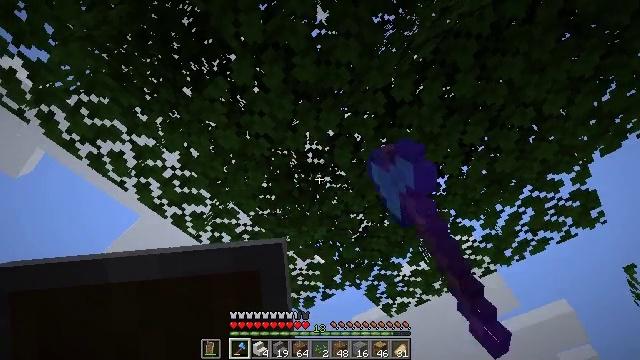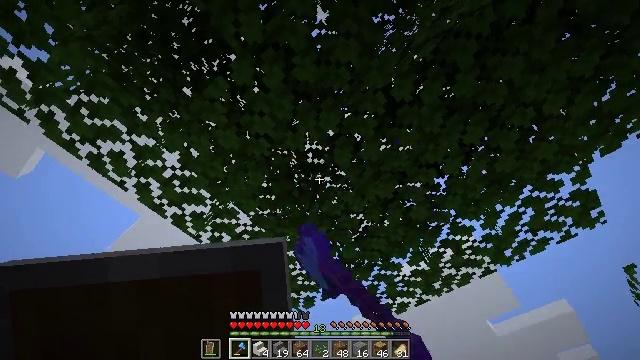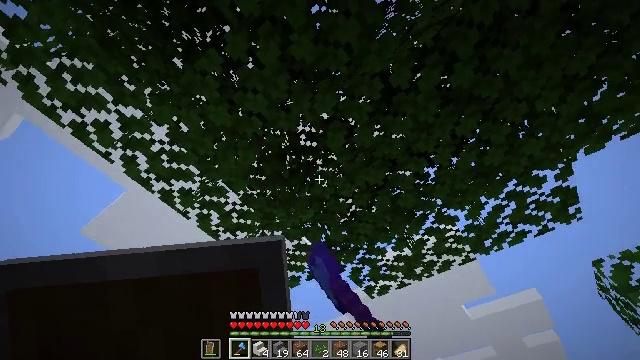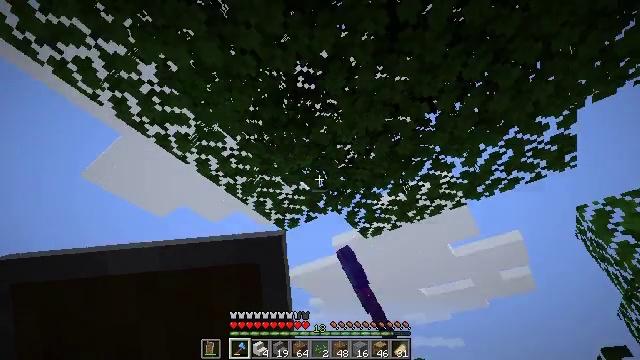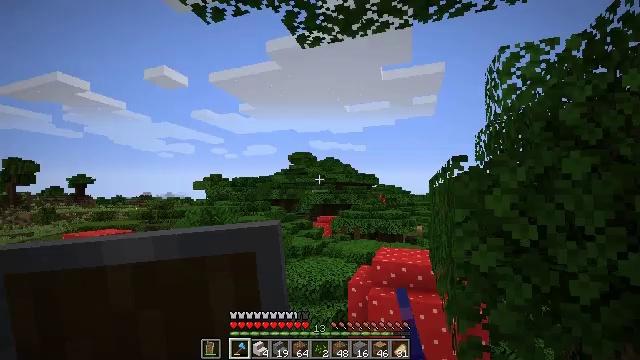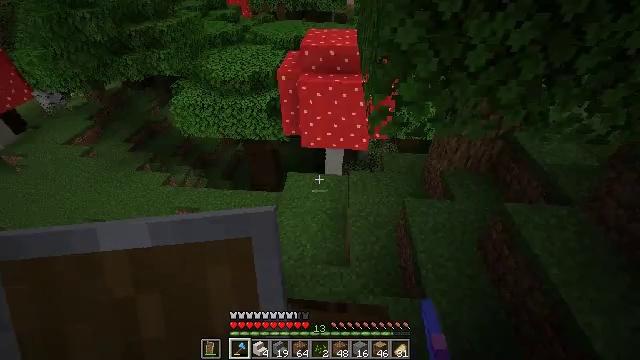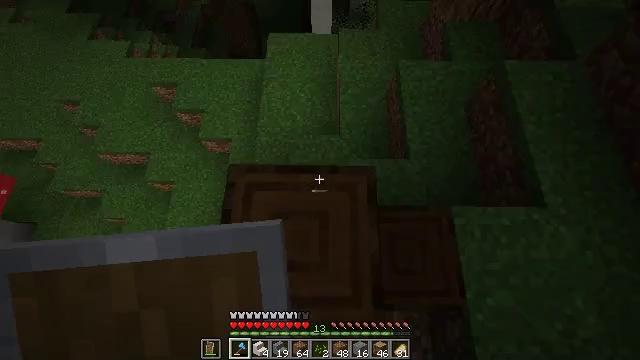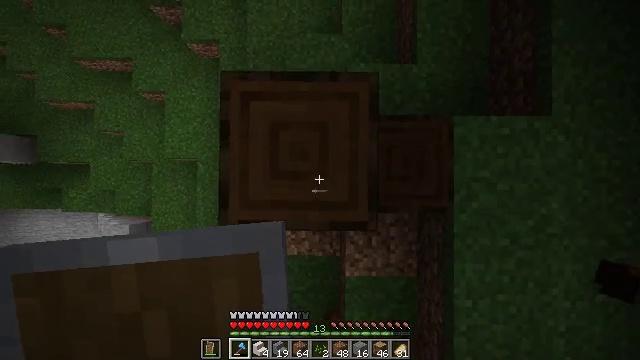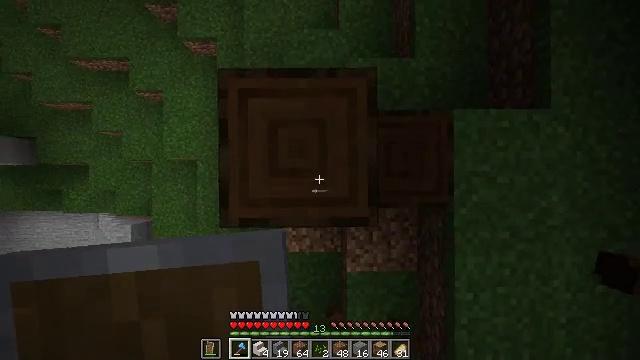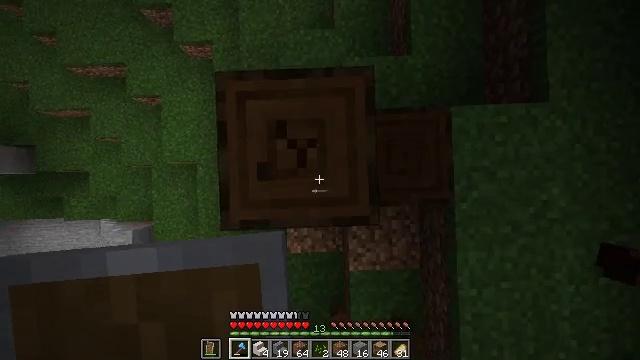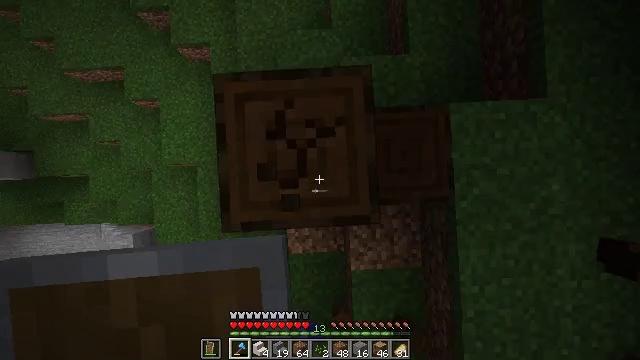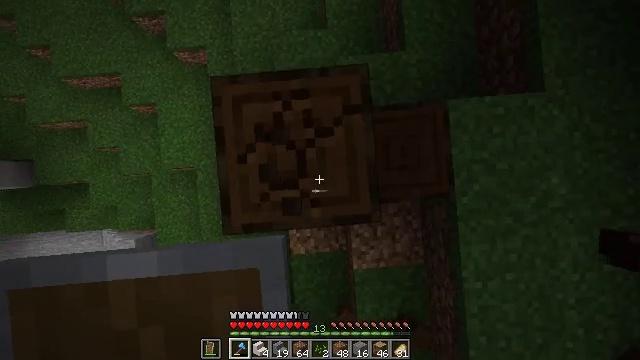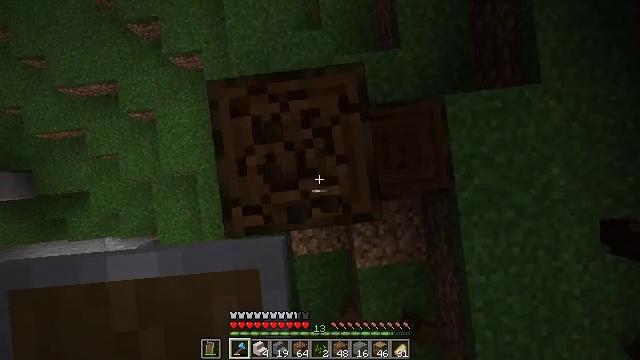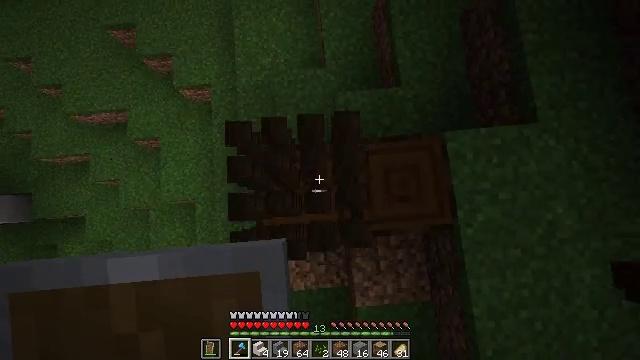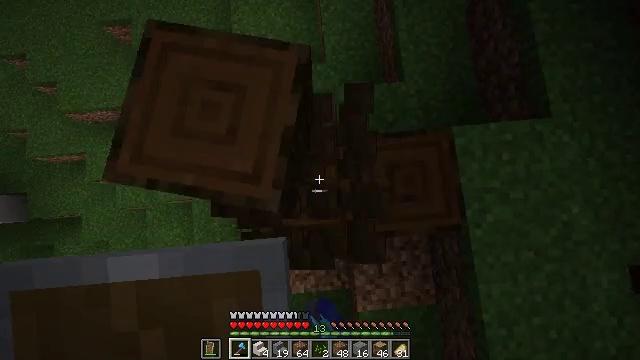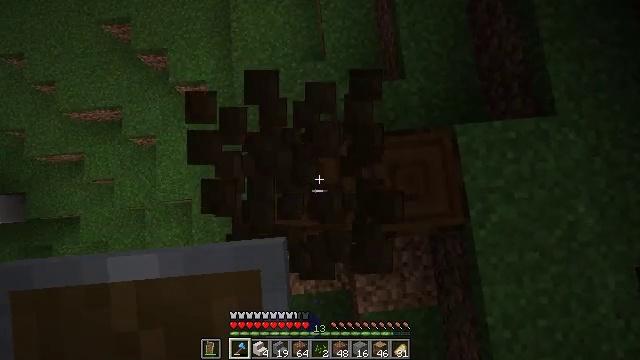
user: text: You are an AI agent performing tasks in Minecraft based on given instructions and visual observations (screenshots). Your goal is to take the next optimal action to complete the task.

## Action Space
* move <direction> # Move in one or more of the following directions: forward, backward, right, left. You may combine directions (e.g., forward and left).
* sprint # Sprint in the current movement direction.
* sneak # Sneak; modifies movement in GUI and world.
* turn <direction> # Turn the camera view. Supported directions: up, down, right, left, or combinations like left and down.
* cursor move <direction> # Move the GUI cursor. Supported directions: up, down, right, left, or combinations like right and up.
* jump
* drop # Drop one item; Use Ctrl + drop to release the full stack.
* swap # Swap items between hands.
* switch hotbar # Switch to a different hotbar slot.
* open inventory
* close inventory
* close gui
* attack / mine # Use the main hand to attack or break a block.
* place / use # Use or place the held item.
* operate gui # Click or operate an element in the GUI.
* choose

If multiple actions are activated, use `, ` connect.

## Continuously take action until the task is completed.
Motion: motion action
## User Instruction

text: Gather dark oak log for crafting.
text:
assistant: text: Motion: attack / mine
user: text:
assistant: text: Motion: turn right and down, attack / mine
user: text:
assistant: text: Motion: turn down
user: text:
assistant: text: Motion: turn right and down
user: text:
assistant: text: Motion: turn right and down
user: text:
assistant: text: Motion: turn right and down
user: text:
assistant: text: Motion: turn down
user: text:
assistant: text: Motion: turn right and down
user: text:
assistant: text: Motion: turn right and down, attack / mine
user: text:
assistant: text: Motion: turn right and down, attack / mine
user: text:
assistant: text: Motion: turn right and down, attack / mine
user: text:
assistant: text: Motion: turn right and down, attack / mine
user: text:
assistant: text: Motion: turn left and up, attack / mine
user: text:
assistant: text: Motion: attack / mine
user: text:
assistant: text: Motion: attack / mine
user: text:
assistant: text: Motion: attack / mine
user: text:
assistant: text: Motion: turn right and up, attack / mine
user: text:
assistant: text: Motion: turn right and up, attack / mine
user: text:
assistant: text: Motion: turn right, attack / mine
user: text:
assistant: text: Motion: turn right and up, attack / mine
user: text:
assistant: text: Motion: turn right and up, attack / mine
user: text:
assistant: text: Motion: attack / mine
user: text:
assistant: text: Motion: attack / mine
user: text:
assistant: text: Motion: attack / mine
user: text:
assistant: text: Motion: turn down, attack / mine
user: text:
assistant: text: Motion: turn down, attack / mine
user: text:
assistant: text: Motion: attack / mine
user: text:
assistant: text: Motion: attack / mine
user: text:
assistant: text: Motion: attack / mine
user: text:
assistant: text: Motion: turn right and up, attack / mine